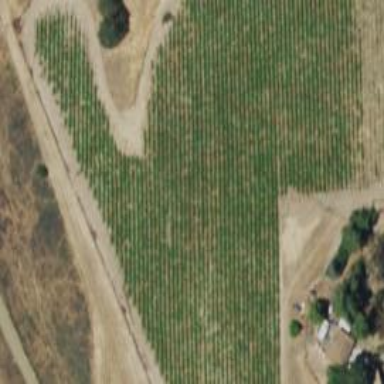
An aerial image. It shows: Vineyard with grape crops.